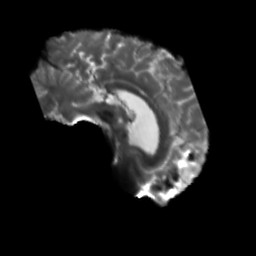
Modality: T2w
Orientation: sagittal
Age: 43
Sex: male
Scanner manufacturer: siemens
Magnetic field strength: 3 T
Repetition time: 5.47 s
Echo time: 0.0854 s